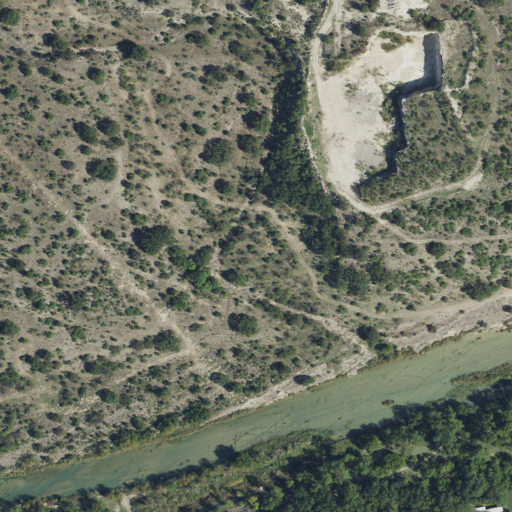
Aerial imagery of valley in Texas named Rattlesnake Draw containing shrub, open water, barren land, evergreen forest, deciduous forest, and open development